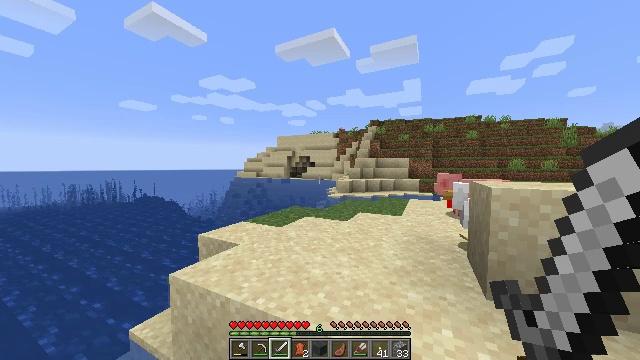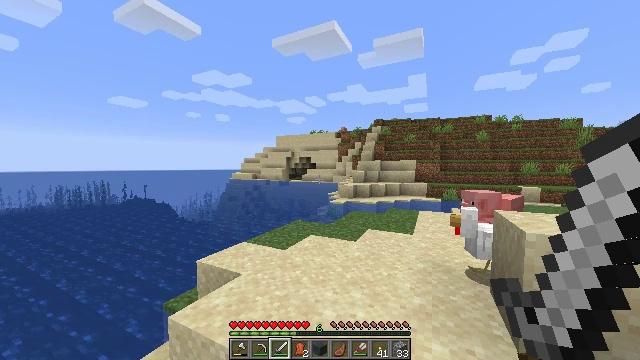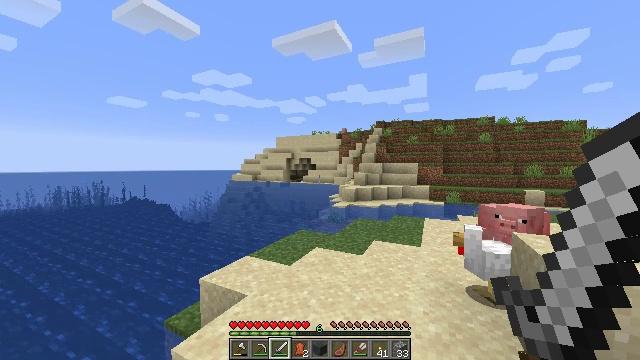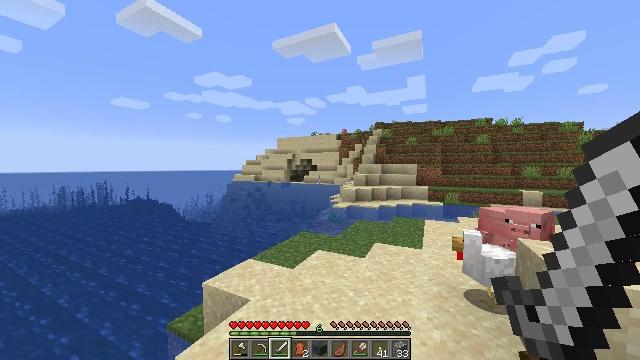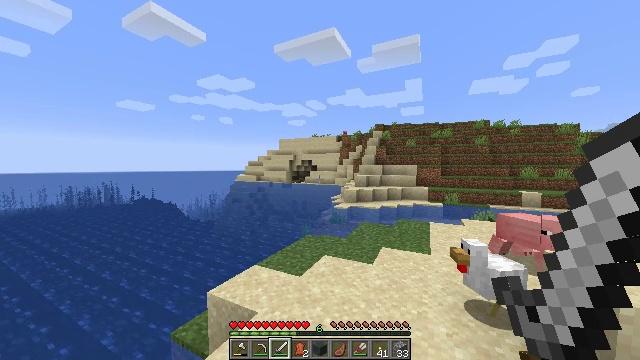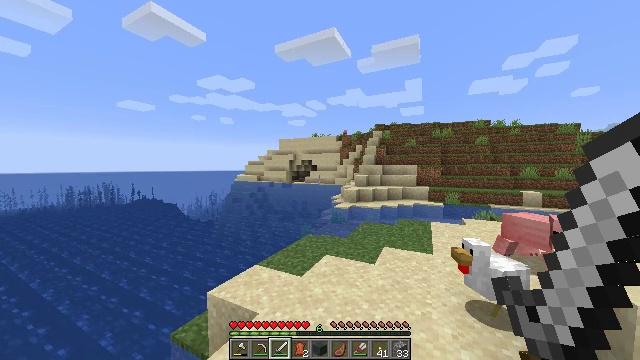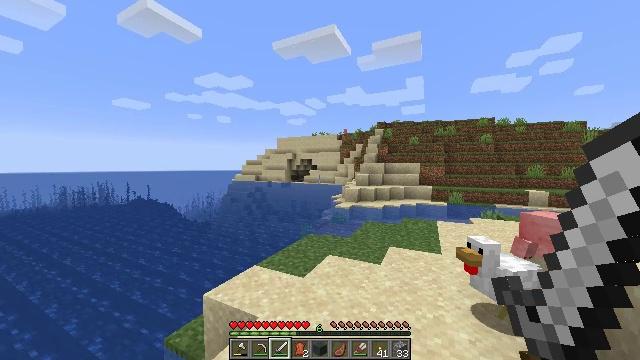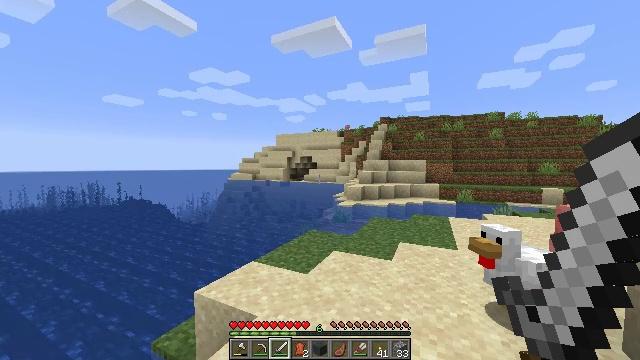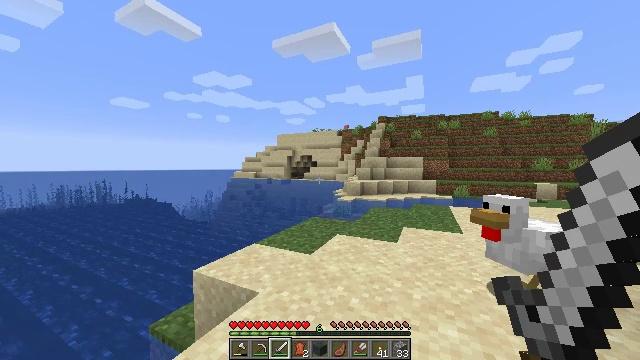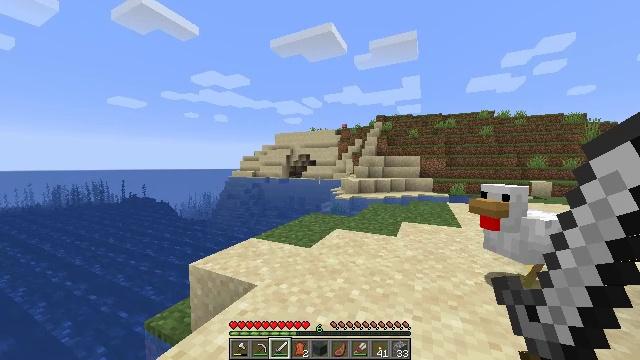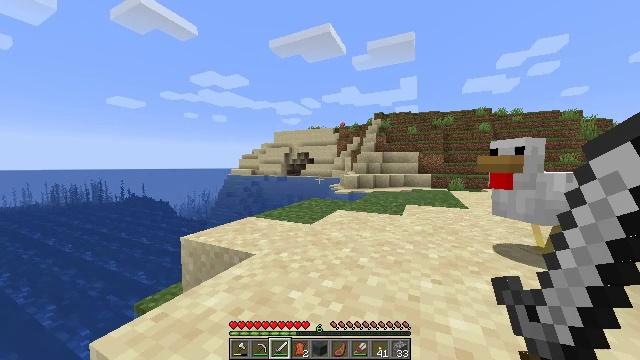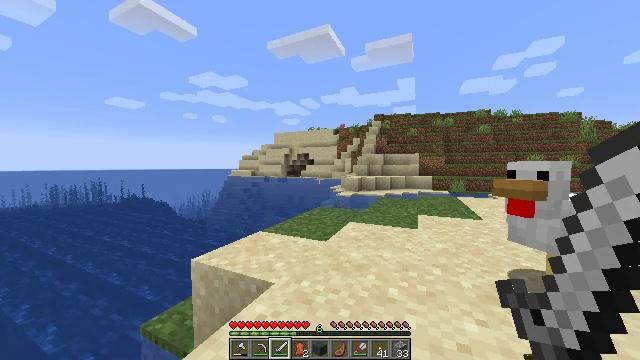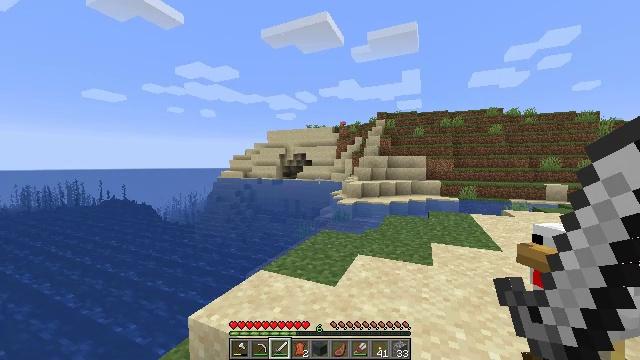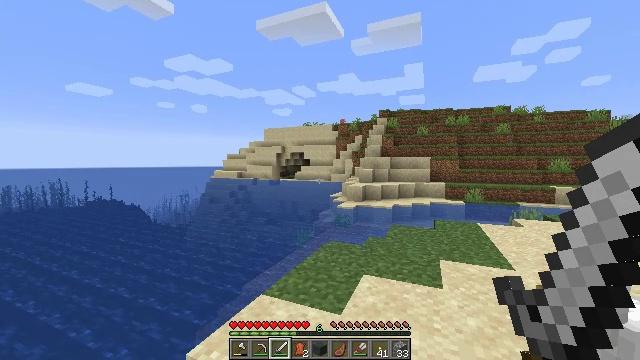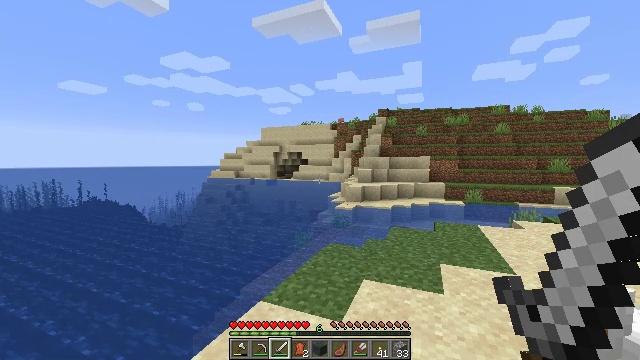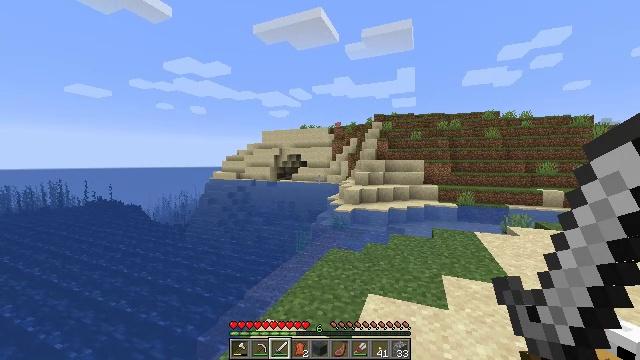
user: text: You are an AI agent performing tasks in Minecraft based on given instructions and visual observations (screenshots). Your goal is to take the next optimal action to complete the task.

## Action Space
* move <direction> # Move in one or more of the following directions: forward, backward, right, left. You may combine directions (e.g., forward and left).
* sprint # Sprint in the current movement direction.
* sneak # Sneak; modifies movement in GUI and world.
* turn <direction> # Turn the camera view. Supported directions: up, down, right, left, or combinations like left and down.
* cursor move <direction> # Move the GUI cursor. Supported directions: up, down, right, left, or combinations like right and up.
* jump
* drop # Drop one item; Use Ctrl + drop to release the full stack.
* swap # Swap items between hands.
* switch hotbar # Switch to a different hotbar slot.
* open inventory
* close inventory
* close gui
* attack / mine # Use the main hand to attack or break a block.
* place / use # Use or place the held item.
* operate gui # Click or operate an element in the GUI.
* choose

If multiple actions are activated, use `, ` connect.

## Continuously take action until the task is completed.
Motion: motion action
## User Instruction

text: Mine beetroots from the garden.
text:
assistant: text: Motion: move forward, sprint, jump
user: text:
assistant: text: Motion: move forward, sprint, jump
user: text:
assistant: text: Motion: move forward, sprint, jump
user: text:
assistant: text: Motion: move forward, sprint, jump
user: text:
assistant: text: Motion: move forward, sprint, jump
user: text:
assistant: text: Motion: move forward, sprint, jump
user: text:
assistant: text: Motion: move forward, sprint, jump
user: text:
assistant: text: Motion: move forward, sprint, jump
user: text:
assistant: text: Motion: move forward, sprint, jump
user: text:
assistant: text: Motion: move forward, sprint, jump
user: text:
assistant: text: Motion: move forward, sprint, jump
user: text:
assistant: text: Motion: move forward, sprint, jump
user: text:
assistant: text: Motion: move forward, sprint, jump
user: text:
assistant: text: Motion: move forward, sprint, jump
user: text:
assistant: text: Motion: move forward, sprint, jump
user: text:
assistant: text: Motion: move forward, sprint, turn right, jump
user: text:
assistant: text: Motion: move forward, sprint, turn right, jump
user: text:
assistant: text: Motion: move forward, sprint, turn right, jump
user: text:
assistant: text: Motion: move forward, sprint, turn right, jump
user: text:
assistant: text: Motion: move forward, sprint, turn right, jump
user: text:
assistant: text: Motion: move forward, sprint, turn right, jump
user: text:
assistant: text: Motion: move forward, sprint, turn right, jump
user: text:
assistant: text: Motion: move forward, sprint, turn right, jump
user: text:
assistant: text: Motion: move forward, sprint, turn right, jump
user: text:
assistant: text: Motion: move forward, sprint, turn right, jump
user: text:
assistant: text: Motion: move forward, sprint, turn right, jump
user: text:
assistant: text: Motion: move forward, sprint, turn right, jump
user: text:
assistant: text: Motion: move forward, sprint, turn right, jump
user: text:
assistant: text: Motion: move forward, sprint, turn right, jump
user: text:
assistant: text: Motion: move forward, sprint, turn right, jump